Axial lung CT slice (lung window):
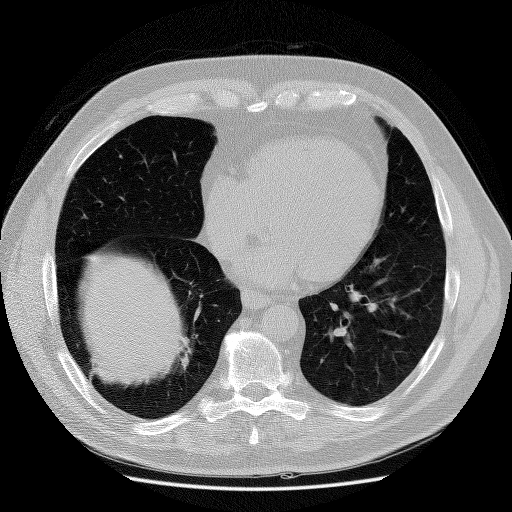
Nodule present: no